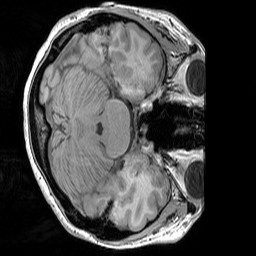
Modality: T1w
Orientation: axial
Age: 26
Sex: female
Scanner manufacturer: siemens
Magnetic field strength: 3 T
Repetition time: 1.83 s
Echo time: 0.00303 s